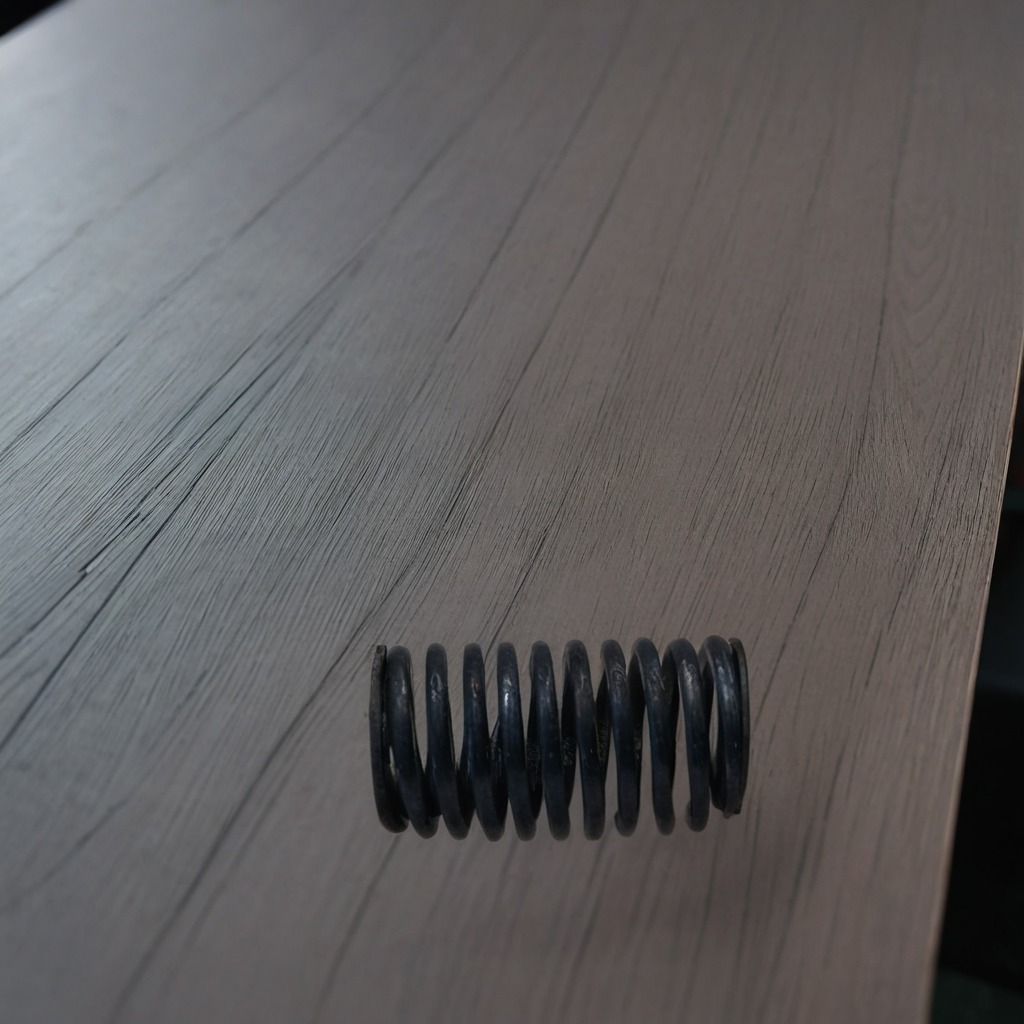
A coiled metal spring lies on a table with faint burn marks in a small garage at twilight.